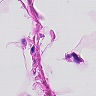
Metastatic tissue present: no